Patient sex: F
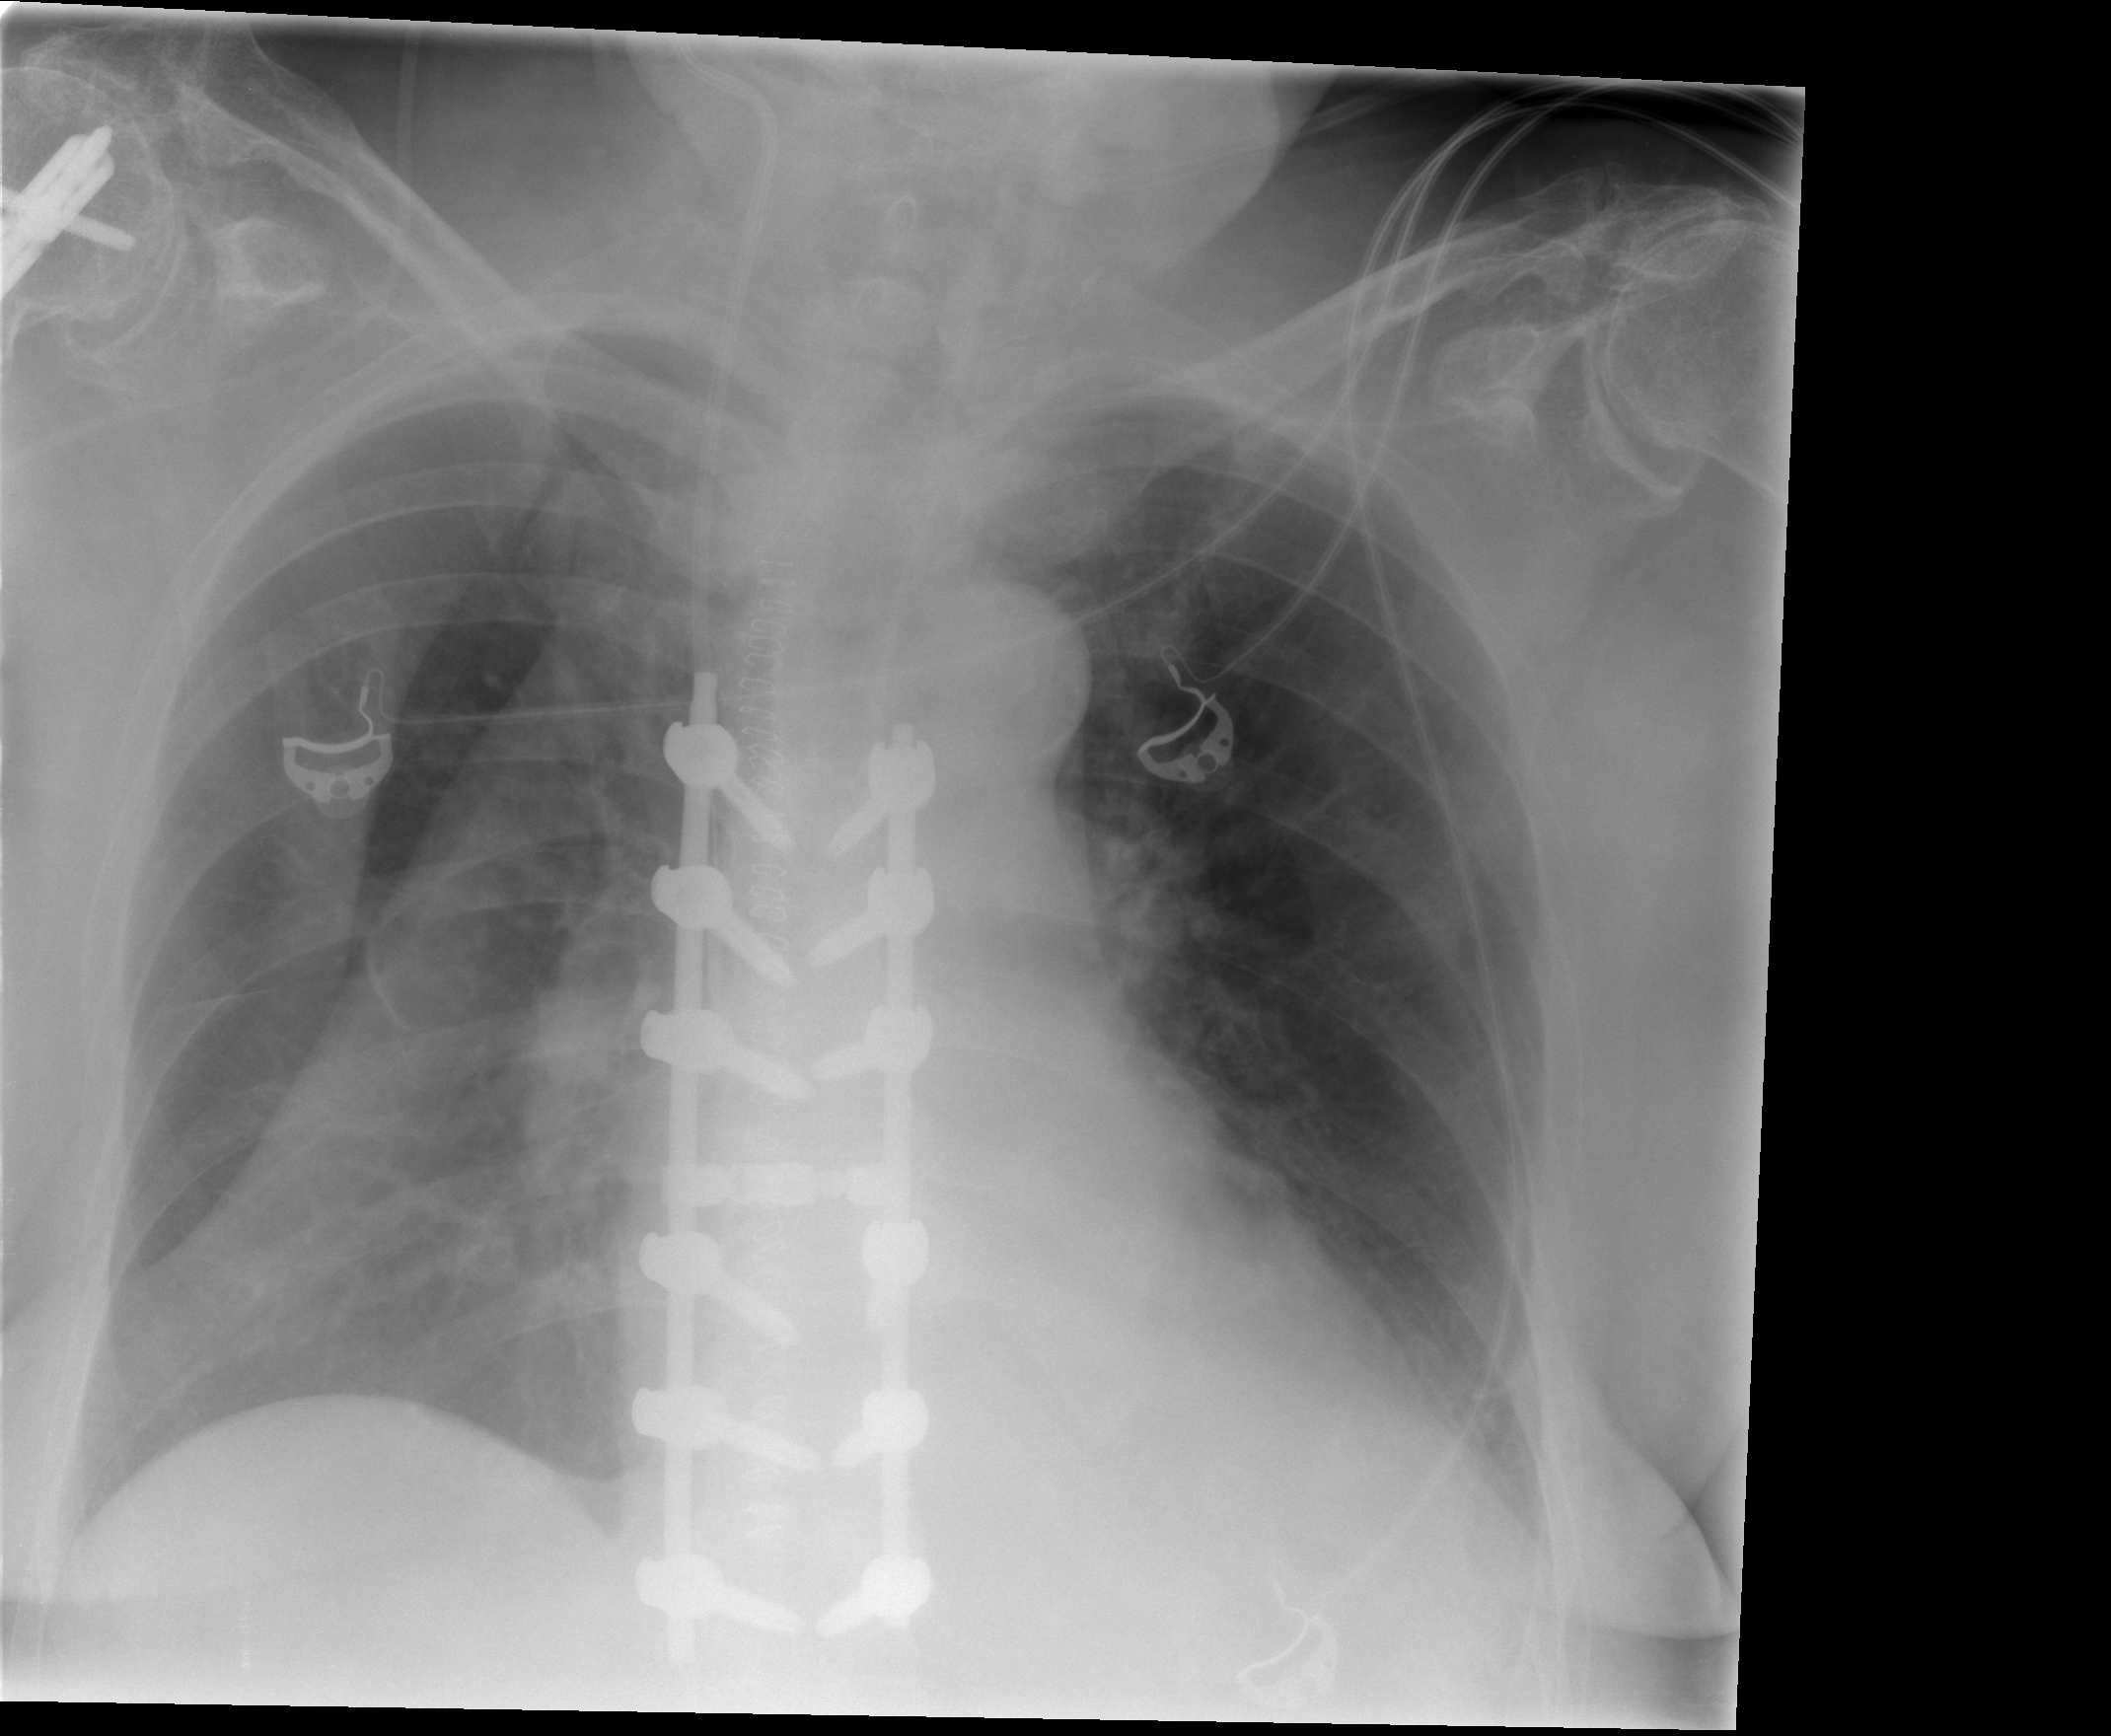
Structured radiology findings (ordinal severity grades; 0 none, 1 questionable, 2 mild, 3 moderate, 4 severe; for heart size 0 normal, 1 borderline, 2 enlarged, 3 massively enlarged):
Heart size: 2
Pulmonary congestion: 0
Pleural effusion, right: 0
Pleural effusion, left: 2
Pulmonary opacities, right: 0
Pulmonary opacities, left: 0
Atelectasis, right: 2
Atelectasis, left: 2